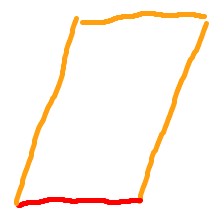
Shape: parallelogram